Field crop: tomato
Growth stage: 2
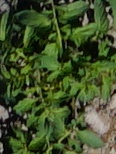
Species: tomato